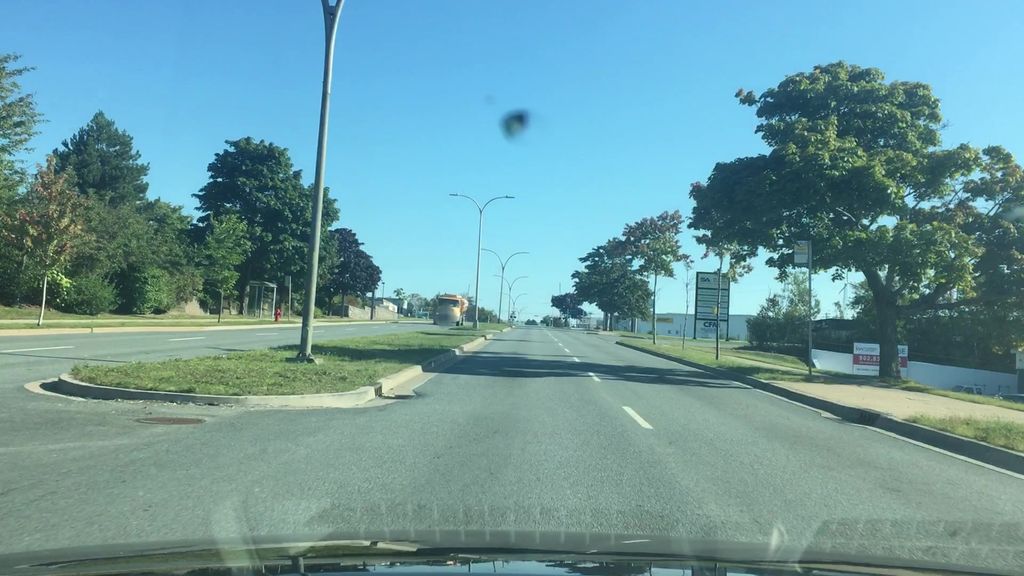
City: halifax